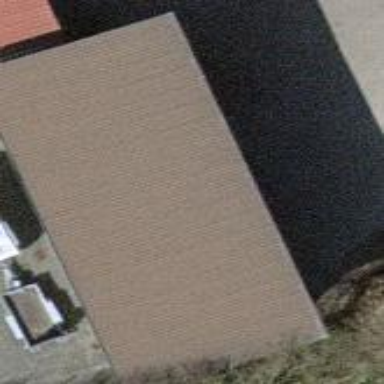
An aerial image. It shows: Brown building with distinct parts.